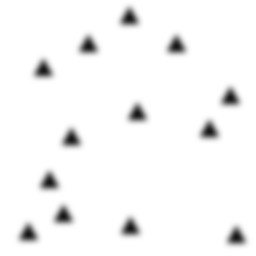
Squares: 0
Triangles: 13
Stars: 0
Total shapes: 13